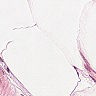
Metastatic tissue present: no